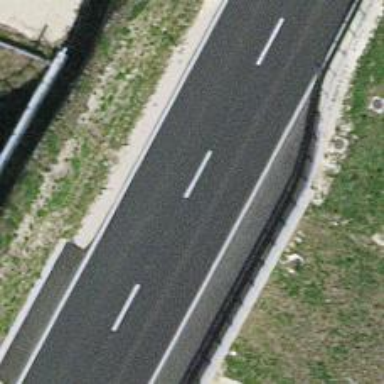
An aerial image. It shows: Primary highway bridge with asphalt surface.